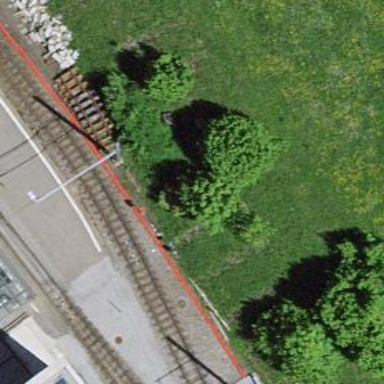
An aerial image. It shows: Public transport stop position along the railway.